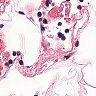
Metastatic tissue present: no